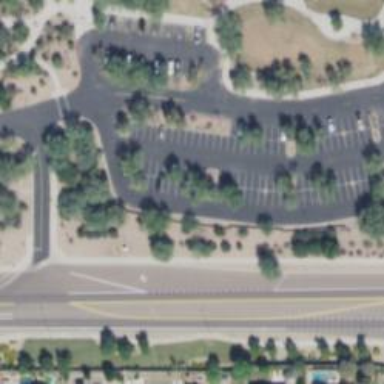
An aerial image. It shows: Parking area.